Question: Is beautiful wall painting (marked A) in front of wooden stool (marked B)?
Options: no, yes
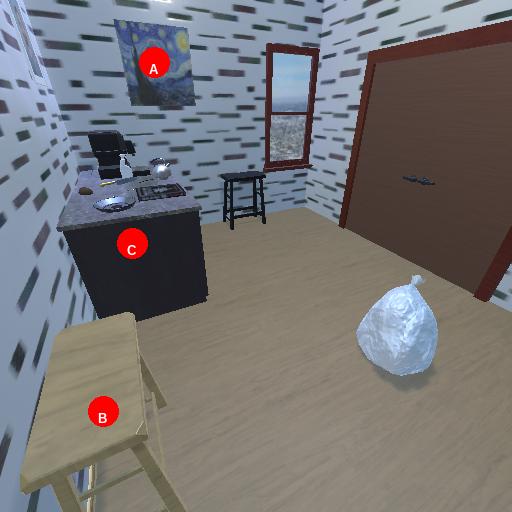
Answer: no